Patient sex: M
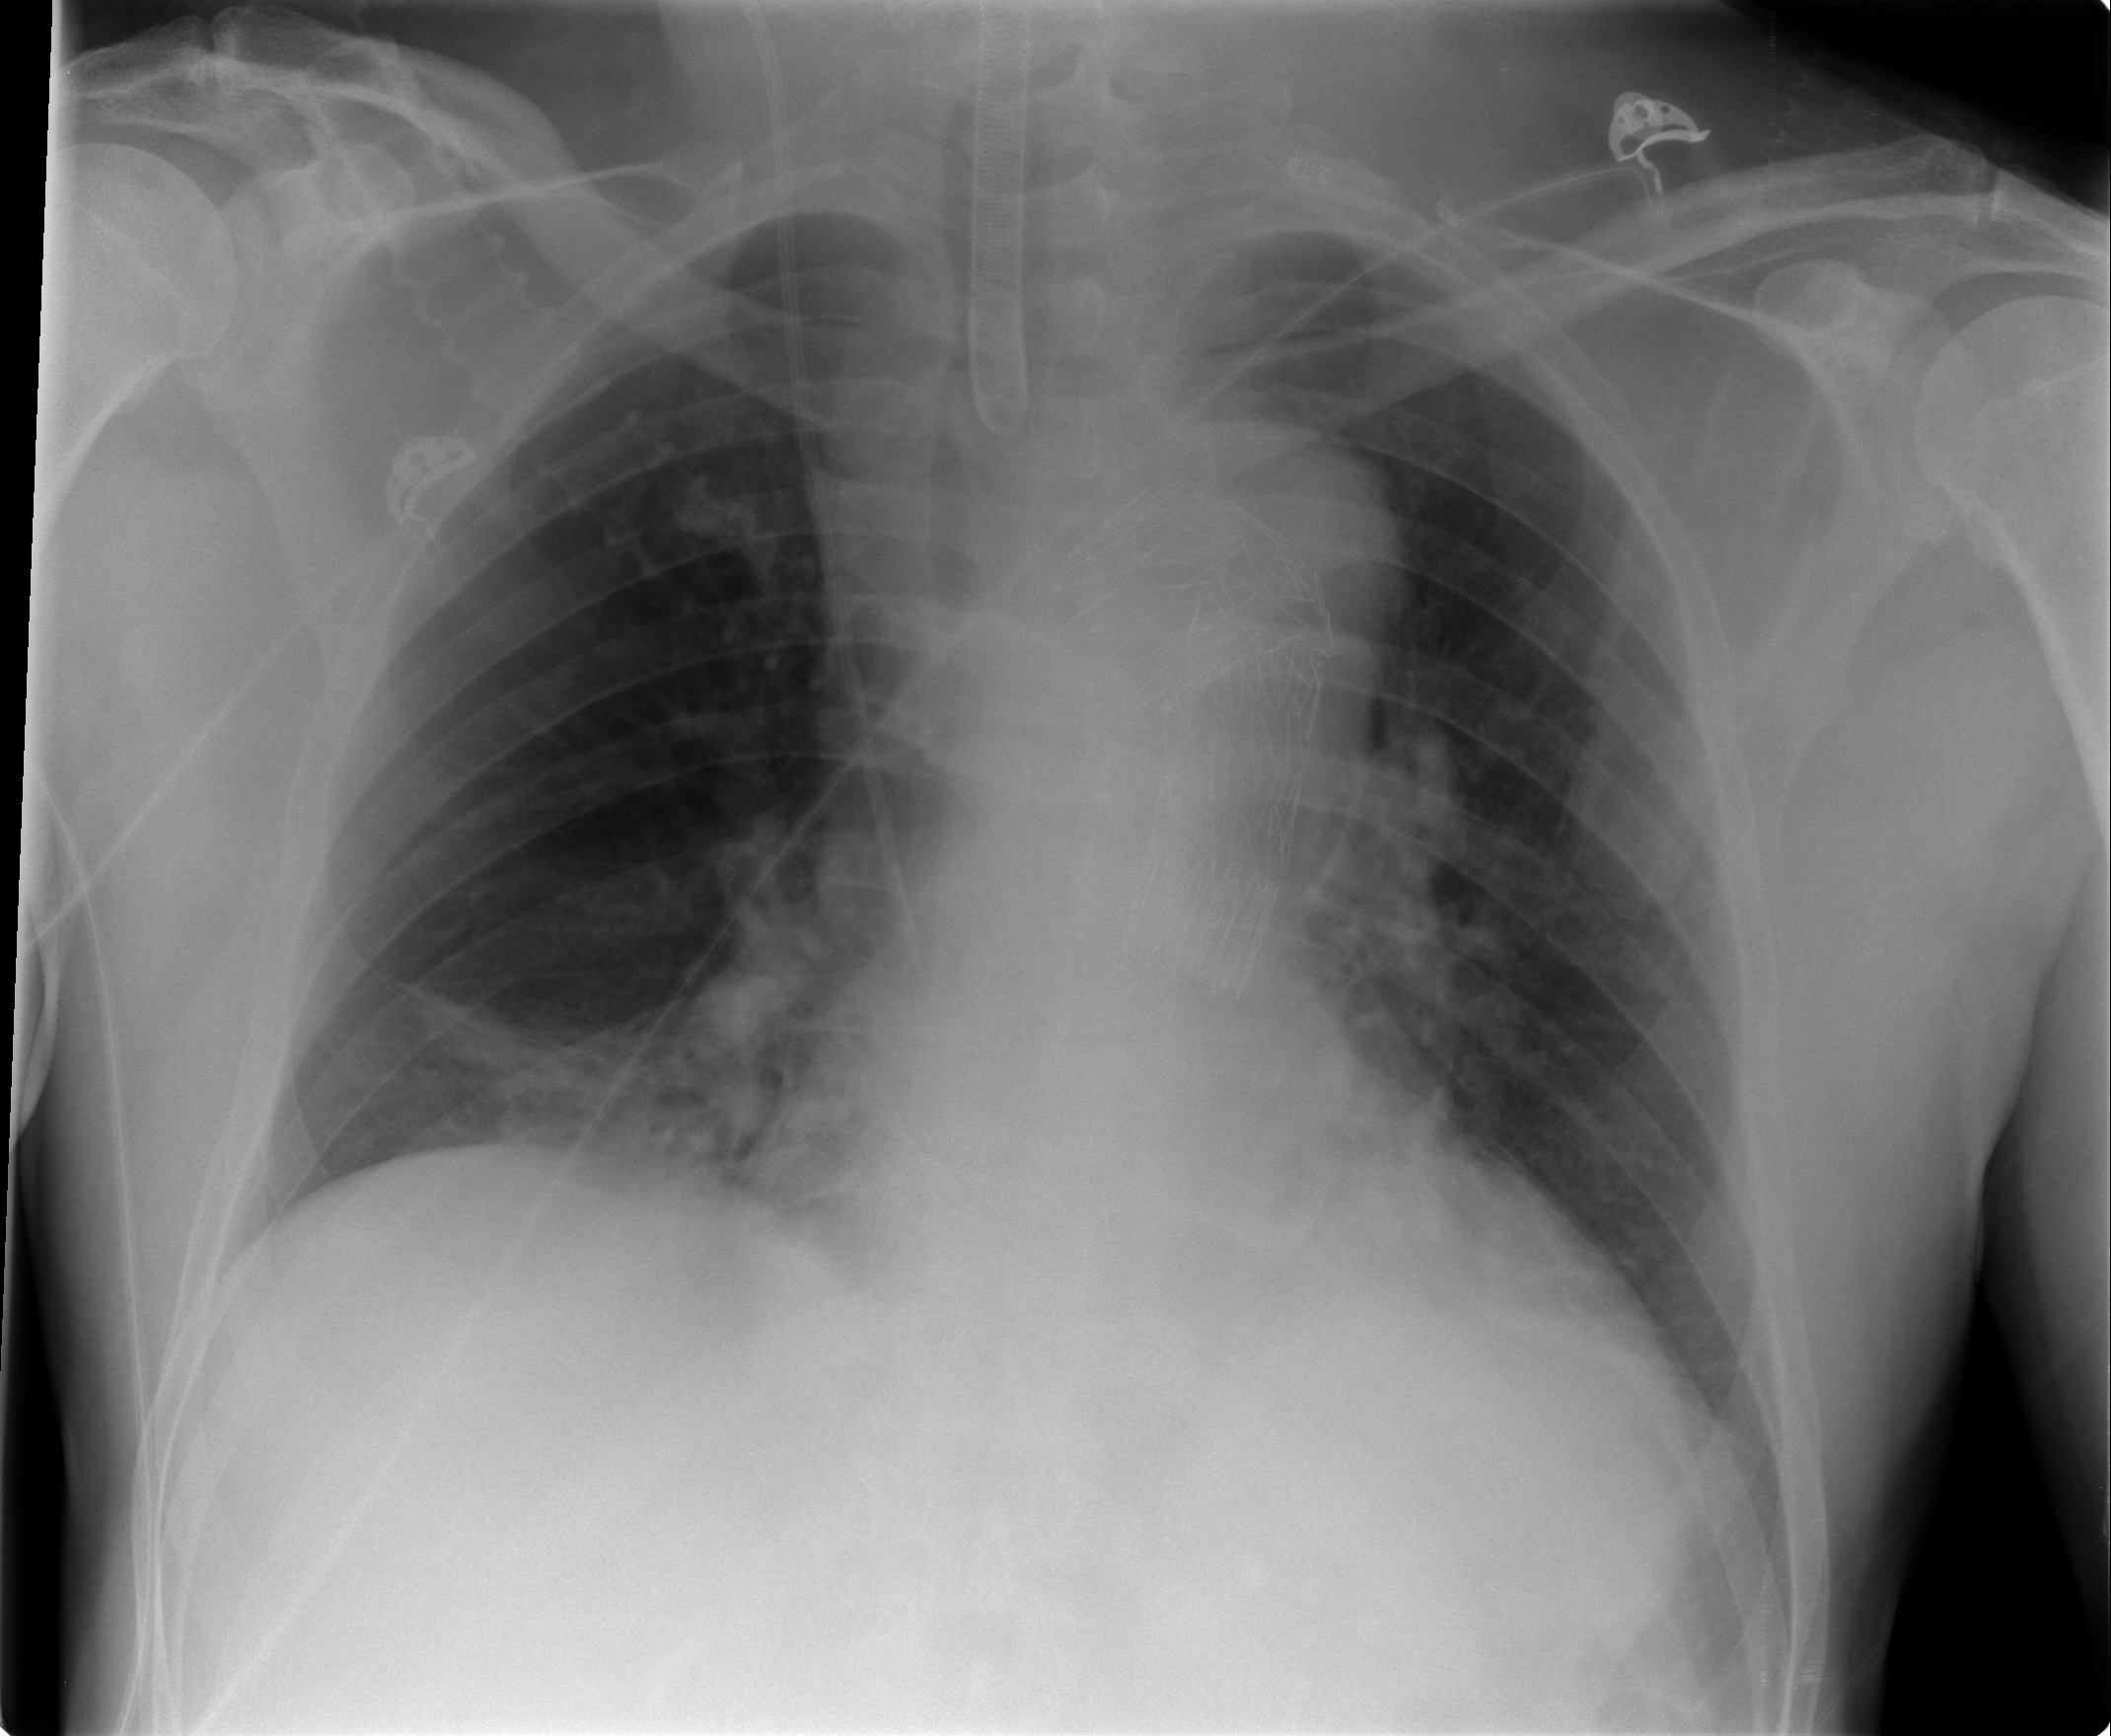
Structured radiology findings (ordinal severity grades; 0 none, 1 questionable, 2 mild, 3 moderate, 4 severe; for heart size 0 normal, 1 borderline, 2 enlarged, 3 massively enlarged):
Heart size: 2
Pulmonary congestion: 0
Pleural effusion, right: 0
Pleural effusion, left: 0
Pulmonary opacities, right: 0
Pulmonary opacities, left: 0
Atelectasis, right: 2
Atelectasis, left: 2